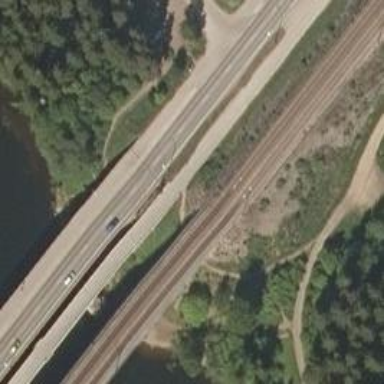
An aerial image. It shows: Railway bridge with continuous electrified rail supported by arch structure.